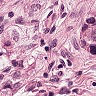
Metastatic tissue present: yes